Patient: sex M, age 47
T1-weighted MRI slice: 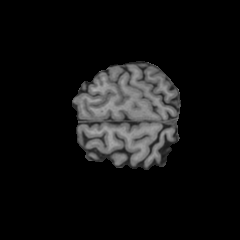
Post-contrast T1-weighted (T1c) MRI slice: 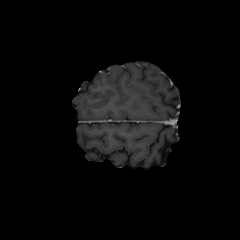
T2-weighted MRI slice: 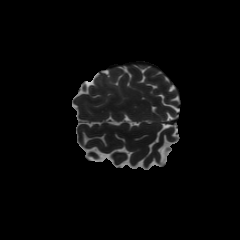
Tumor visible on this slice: no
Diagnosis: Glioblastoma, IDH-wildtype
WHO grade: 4